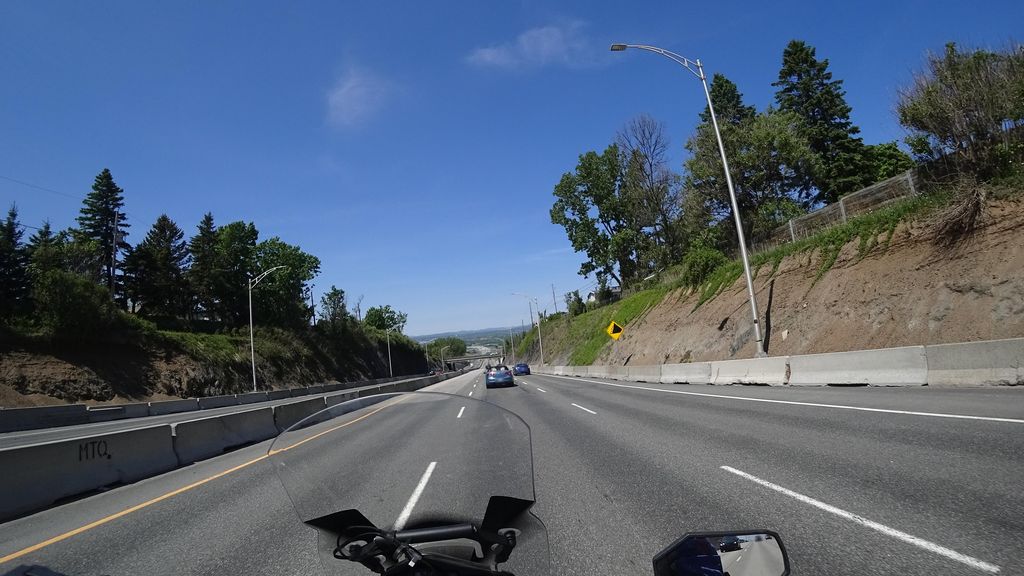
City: quebec_city